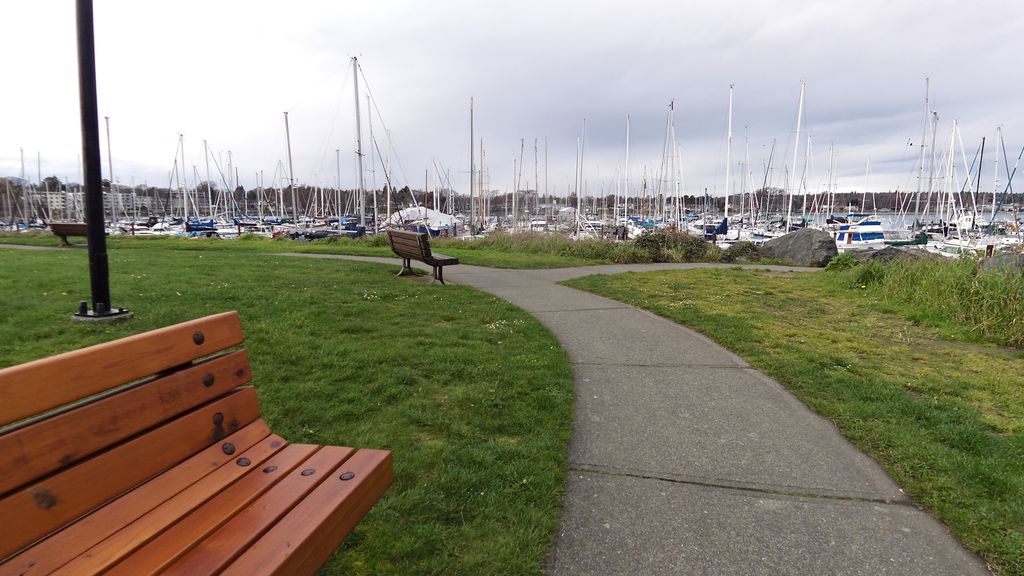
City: victoria